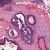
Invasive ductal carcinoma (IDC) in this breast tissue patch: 0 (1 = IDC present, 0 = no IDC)